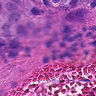
Metastatic tissue present: yes